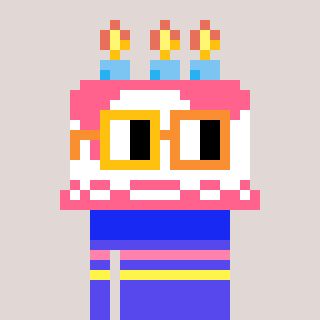
a pixel art character with square yellow and orange glasses, a cake-shaped head and a computerblue-colored body on a warm background